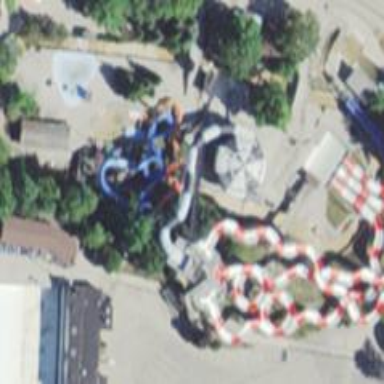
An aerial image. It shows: Water slide attraction.